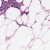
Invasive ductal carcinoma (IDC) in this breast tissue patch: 1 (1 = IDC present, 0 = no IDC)